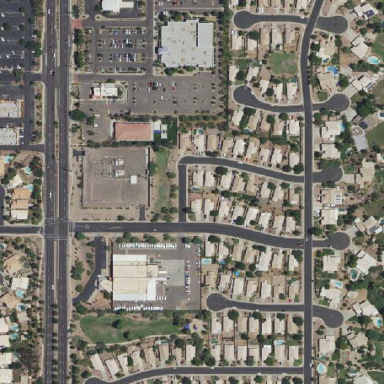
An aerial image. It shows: Residential area composed of single-family homes.